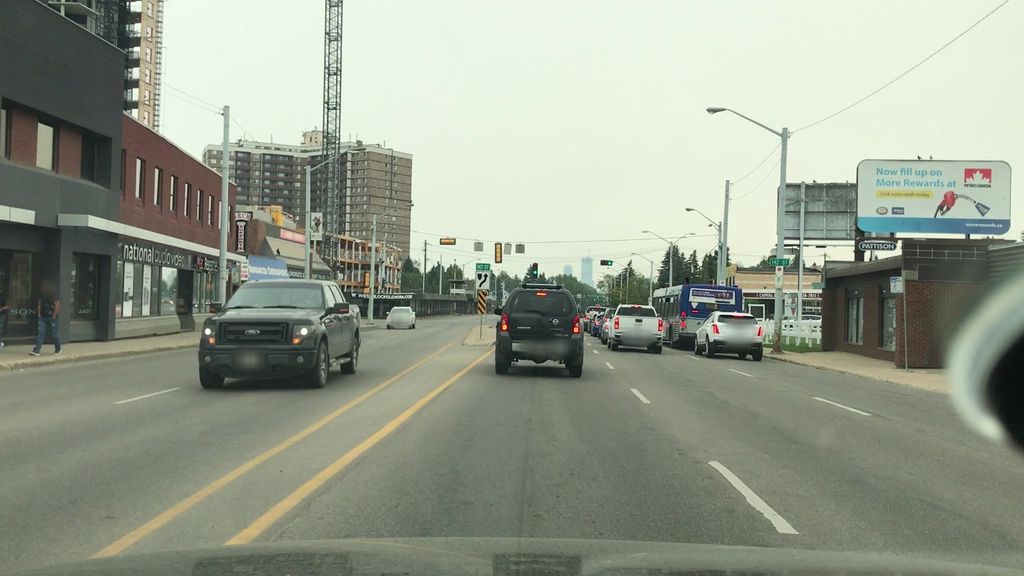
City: edmonton